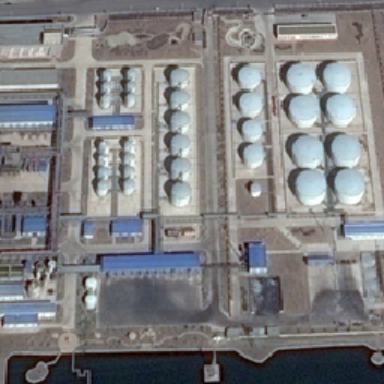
Next to the factory is the sea .